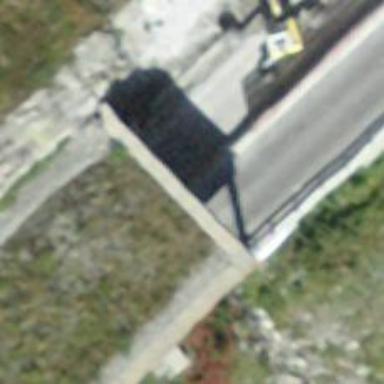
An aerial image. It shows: Primary highway passing through asphalt tunnel.